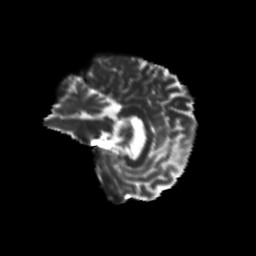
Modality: T2w
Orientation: sagittal
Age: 45
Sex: male
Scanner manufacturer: siemens
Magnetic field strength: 3 T
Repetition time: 8.6 s
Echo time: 0.095 s